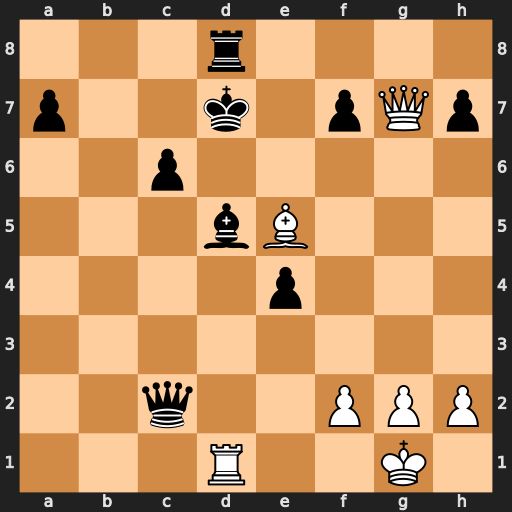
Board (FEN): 3r4/p2k1pQp/2p5/3bB3/4p3/8/2q2PPP/3R2K1
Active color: w
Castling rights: -
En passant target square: -
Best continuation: Qxf7+ Kc8 Qc7#